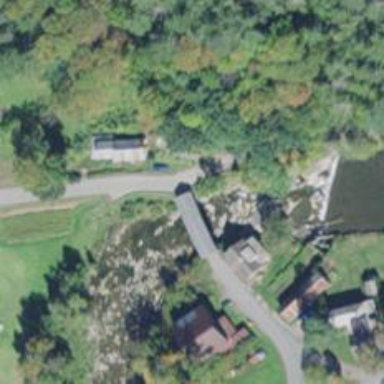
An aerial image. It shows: Unclassified road with covered bridge.